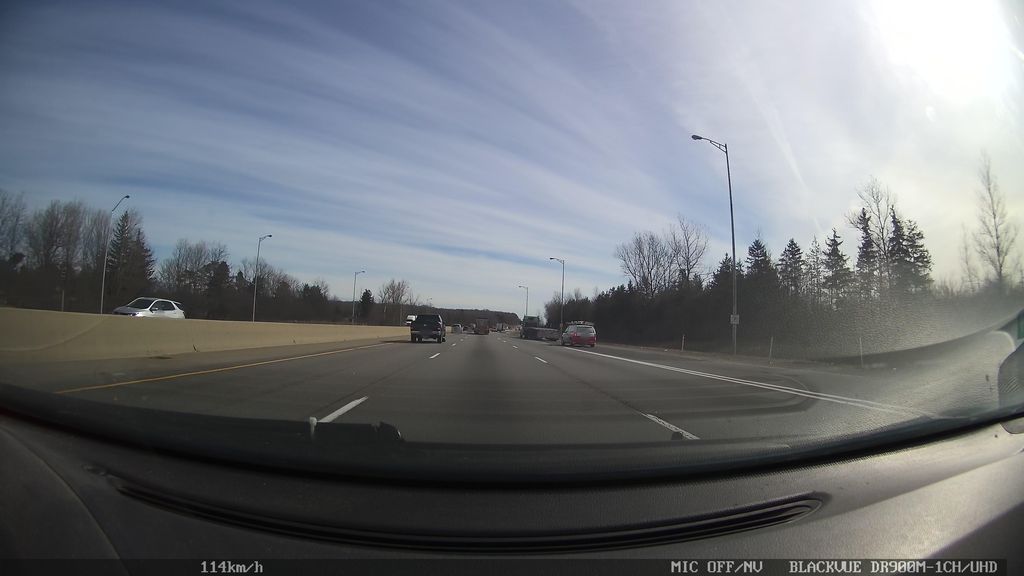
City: kitchener-waterloo